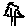
Label: tree